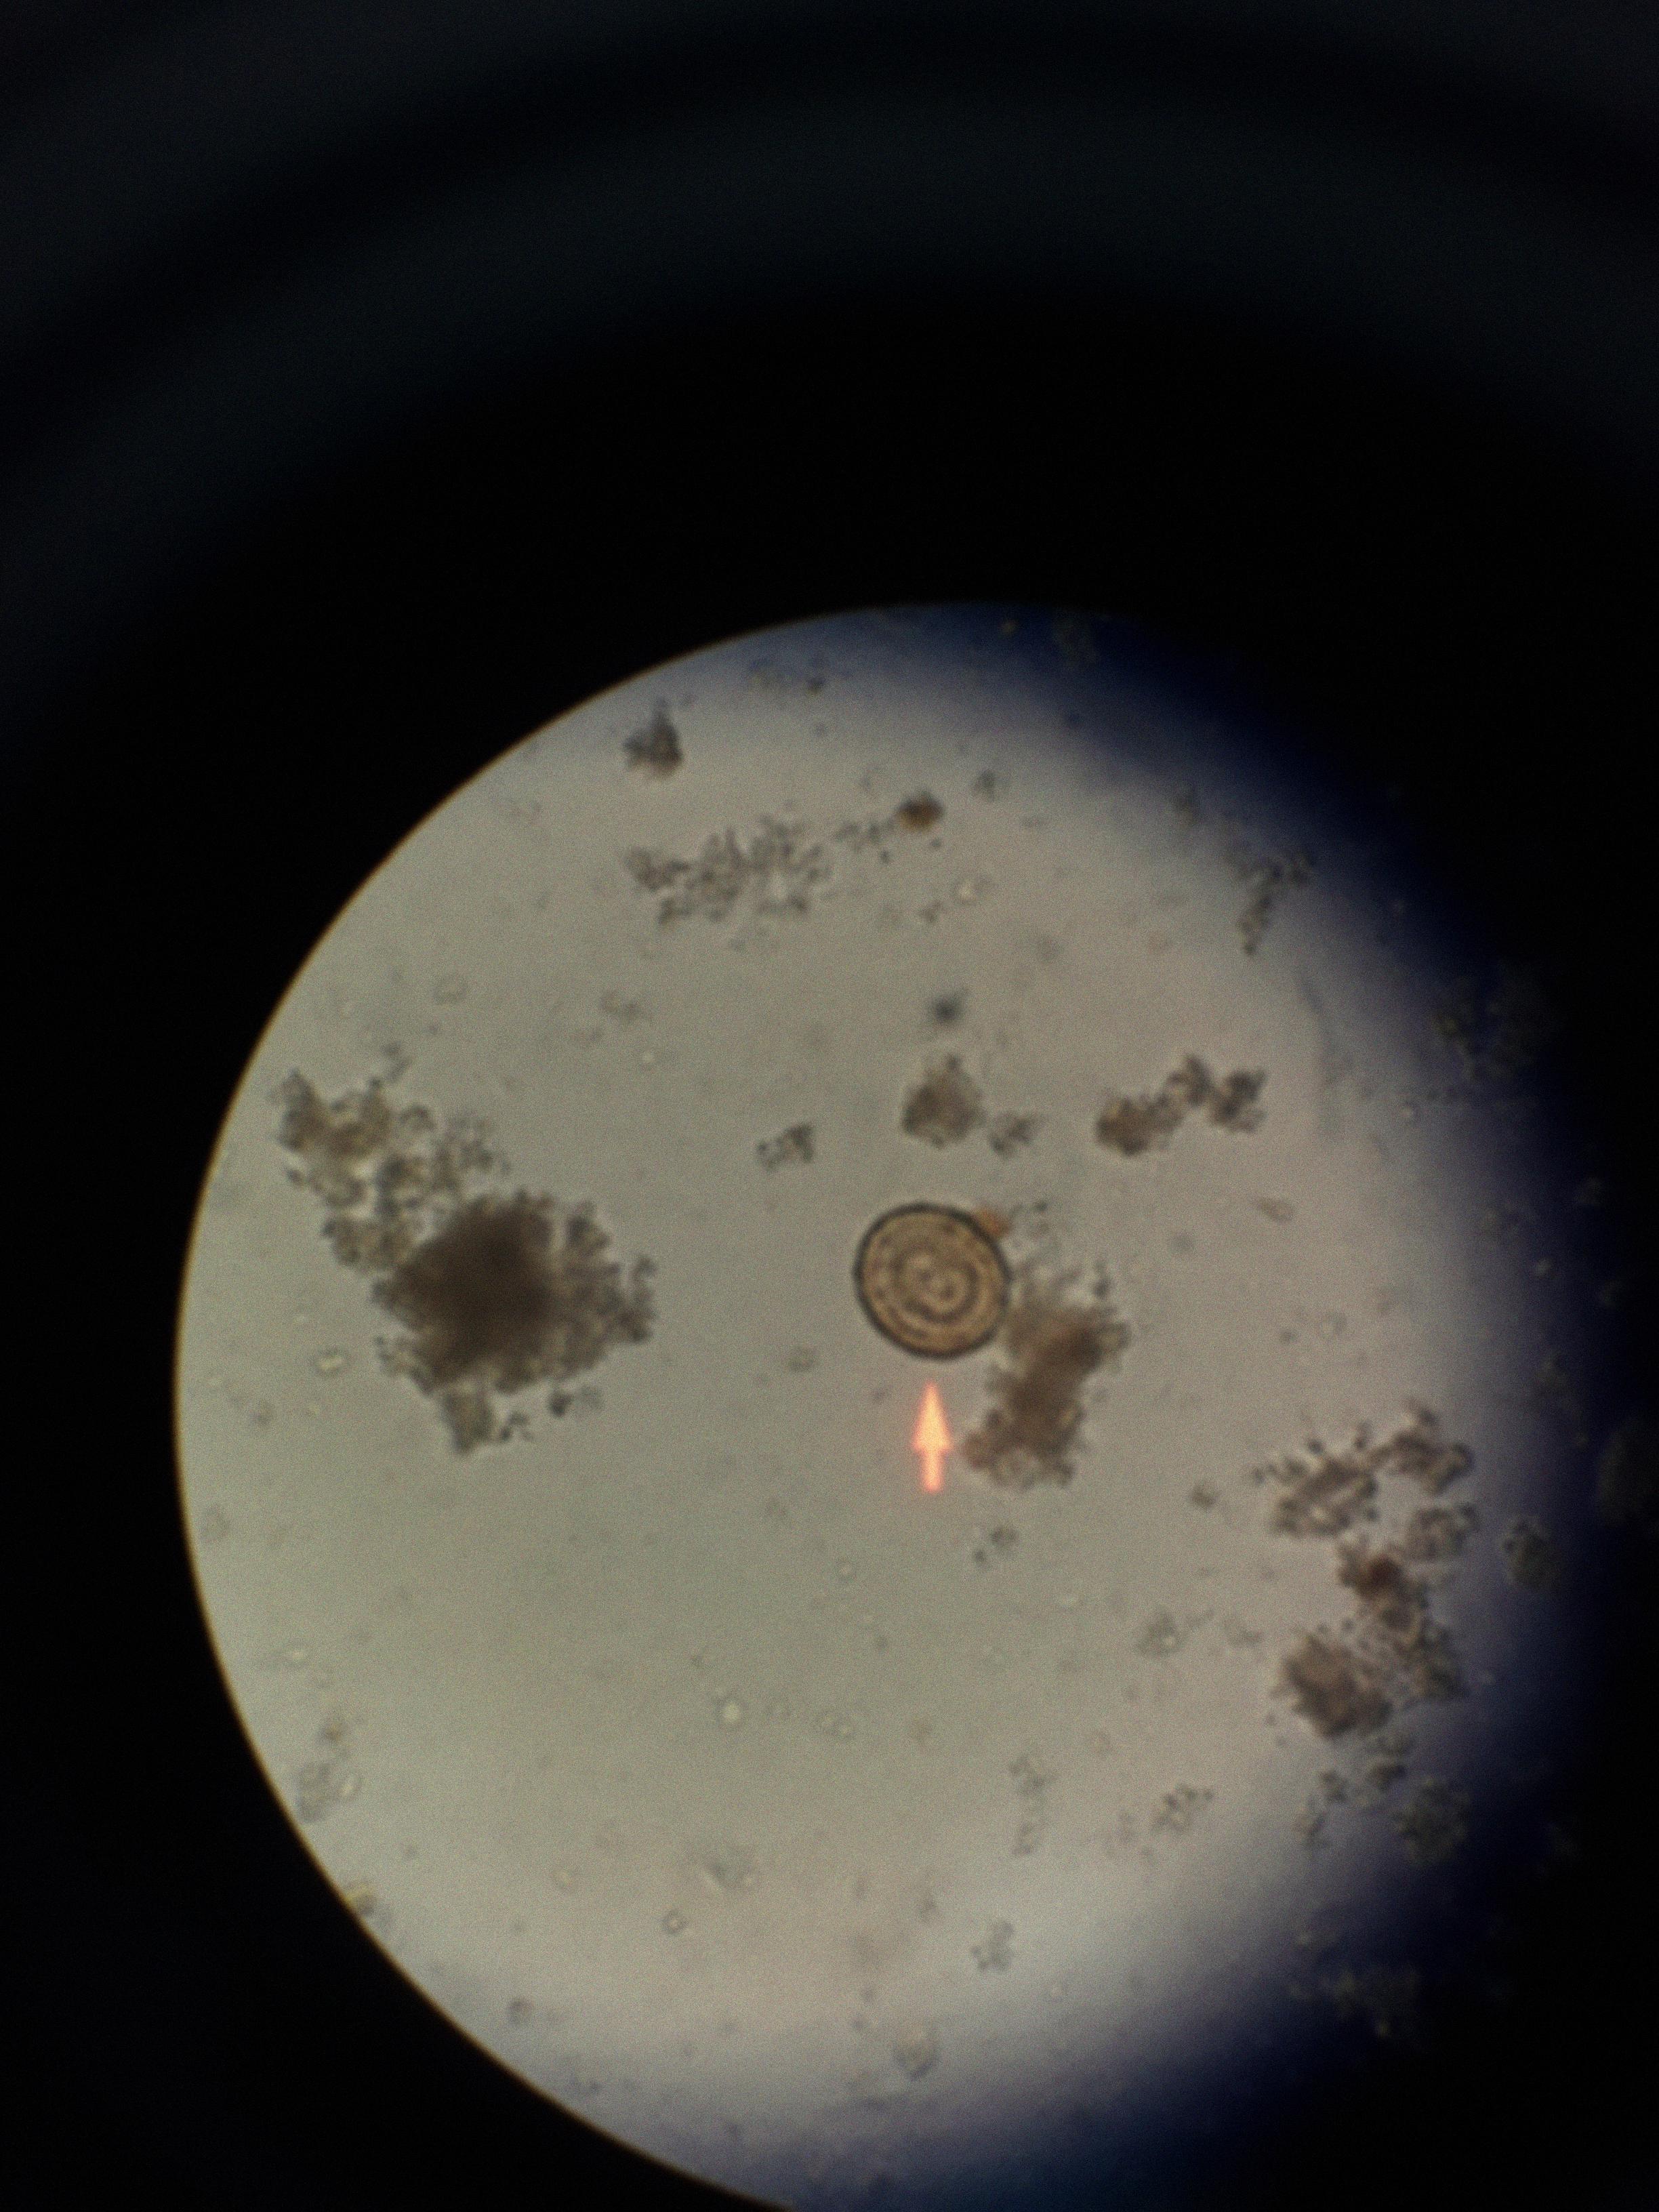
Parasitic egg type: Ascaris lumbricoides